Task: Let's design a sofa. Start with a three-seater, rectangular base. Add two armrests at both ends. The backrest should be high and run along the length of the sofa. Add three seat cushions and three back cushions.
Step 317:
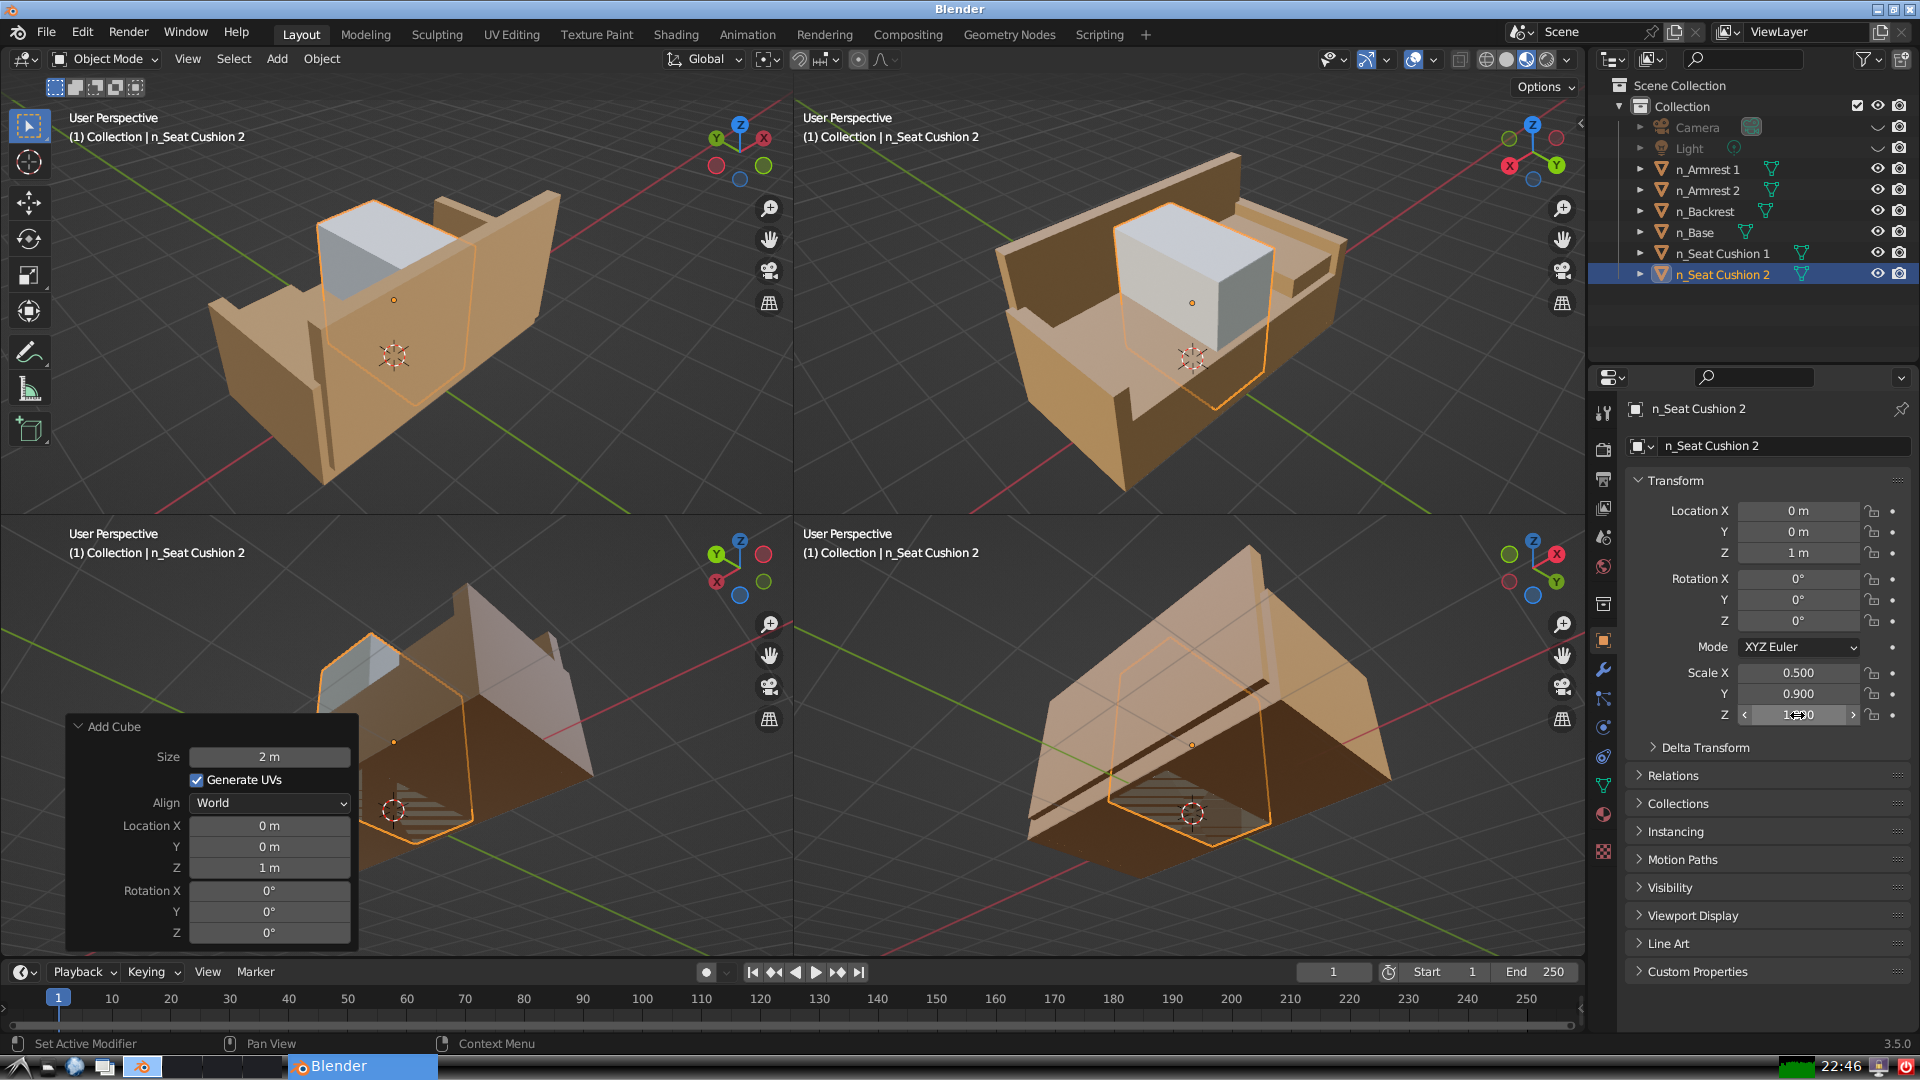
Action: click: no